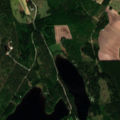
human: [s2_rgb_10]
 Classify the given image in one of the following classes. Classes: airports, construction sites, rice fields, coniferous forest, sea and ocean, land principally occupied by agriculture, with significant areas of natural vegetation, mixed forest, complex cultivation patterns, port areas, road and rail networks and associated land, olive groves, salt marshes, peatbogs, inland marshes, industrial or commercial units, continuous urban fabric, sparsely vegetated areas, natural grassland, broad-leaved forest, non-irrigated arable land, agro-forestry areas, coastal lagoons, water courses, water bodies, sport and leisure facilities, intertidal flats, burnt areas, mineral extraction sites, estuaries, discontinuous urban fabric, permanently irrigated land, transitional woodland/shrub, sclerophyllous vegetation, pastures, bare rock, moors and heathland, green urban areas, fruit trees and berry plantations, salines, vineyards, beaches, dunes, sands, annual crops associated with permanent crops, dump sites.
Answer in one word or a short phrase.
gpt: non-irrigated arable land, land principally occupied by agriculture, with significant areas of natural vegetation, coniferous forest, mixed forest